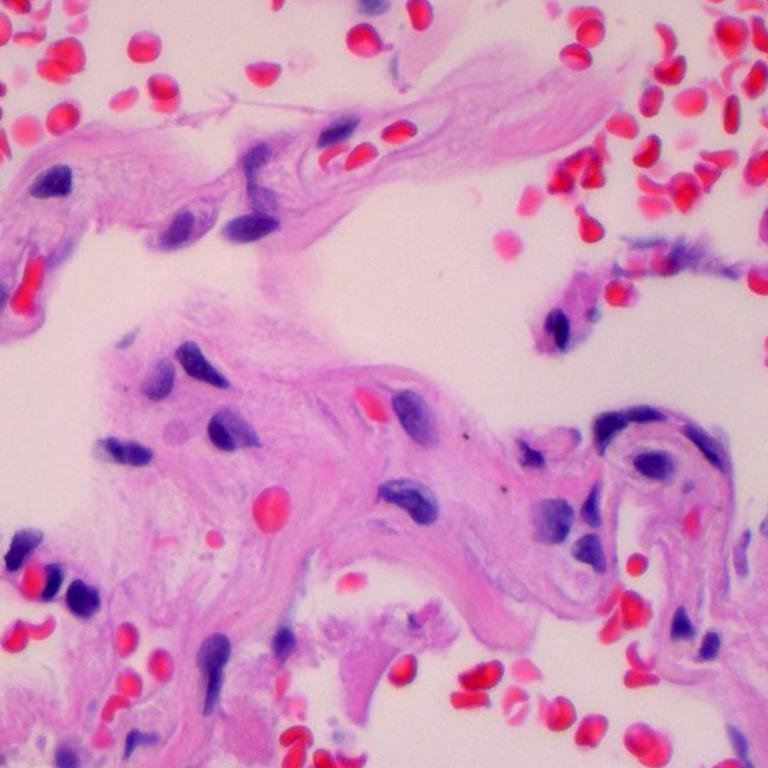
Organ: lung
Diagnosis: benign